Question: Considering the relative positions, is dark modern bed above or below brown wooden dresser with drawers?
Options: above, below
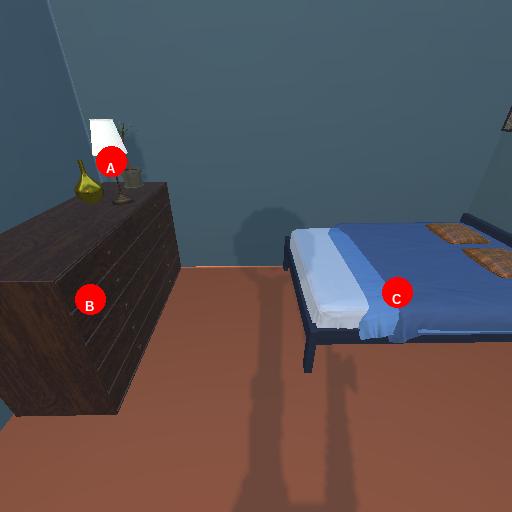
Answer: above